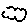
Label: cloud